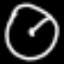
Label: clock